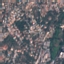
Label: Residential